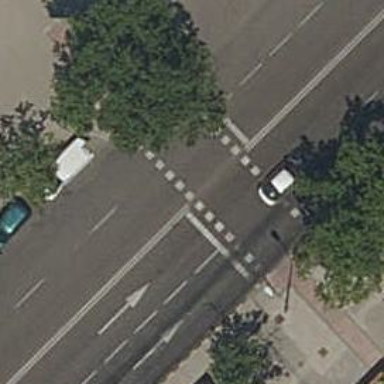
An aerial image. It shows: Road with traffic signals for signaling.